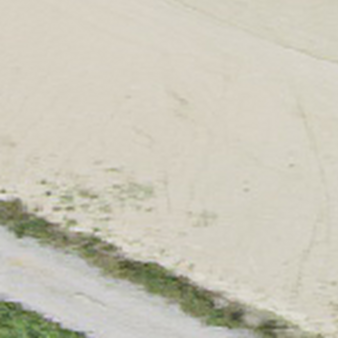
Label: other